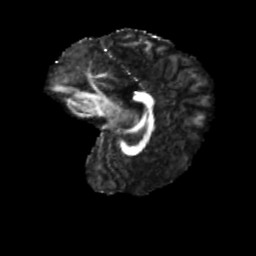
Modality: FA
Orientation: sagittal
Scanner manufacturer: siemens
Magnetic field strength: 3 T
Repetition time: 4 s
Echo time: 0.0594 s